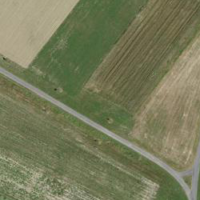
EUNIS habitat code: 52
Species observed at this site:
Cardamine pratensis